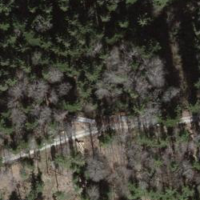
EUNIS habitat code: 44
Species observed at this site:
Apis mellifera
Ilex aquifolium